Question: hi guys i ran in too small issue where i am creating like and dislike function so i created an while loop that created like and dislike for every tag but only the first button are responsive when using .onlick = function
'''
if (mysql_num_rows($res) > 0){
while ($row = mysql_fetch_assoc($res)) {
//blah blah blah
$categories .= "<a href='view_category.php?cid=".$id."' class='cat_links'>".$title." - <font size='-1'>".$description." </a> </font> <div class='rating'><input type='button' id='like1' value='like' /><span id='temp_rating'> ".$rating." </span><input type='hidden' name='cid' id='cid' value='".$id."'/><input type='button' value='dislike' /></div>";
//blah blah blah
}
}
'''
which does this

and the my javascript code is
'''
<script src="ajax.js"></script>
<script>
var submitEvent = document.getElementById("like1").onclick = function(){
likemsg(HTTP);
};
</script>
'''
ajax.js
'''
function likemsg(){
var temp_rating = 1;
var cid = encodeURIComponent(document.getElementById('cid').value);
var url = "category_like_parse.php?temp_rating="+temp_rating+"&cid="+cid;
alert();
HTTP.onreadystatechange=function()
{
if (HTTP.readyState==4 && HTTP.status==200)
{
document.getElementById("temp_rating").innerHTML=HTTP.responseText;
}
}
HTTP.open("POST", url ,true);
HTTP.send();
}
'''
and goes to category_like_parse.php saves +1 to database and echo it and it displays it but only for first like button the rest are unresponsive i got to this conclusion because i used alert(); which only worked for the first one and the rest dint. am i doing anything wrong.
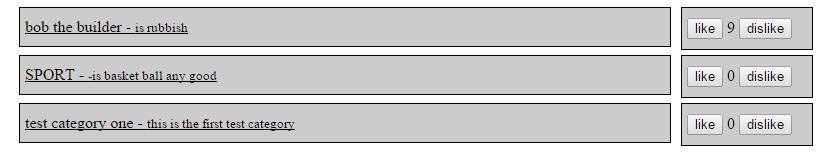
Answer: that's because you're creating number of buttons with the same id and that is invalid because id must be unique.
instead assign name to like buttons.
'''
<input type='button' id='like1' name='like' value='like' />
var likeBut= document.getElementsByName("like");
for(var i=0;i<likeBut.length;i++){
likeBut[i].onclick = function(){
likemsg(HTTP);
}
}
'''